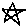
Label: star